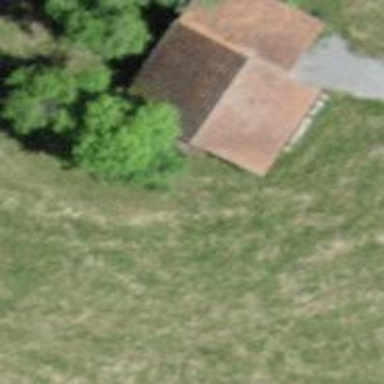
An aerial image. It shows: Rural barn.